Aerial crown-view tile of a tropical tree (Barro Colorado Island, Panama), acquired 20241216:
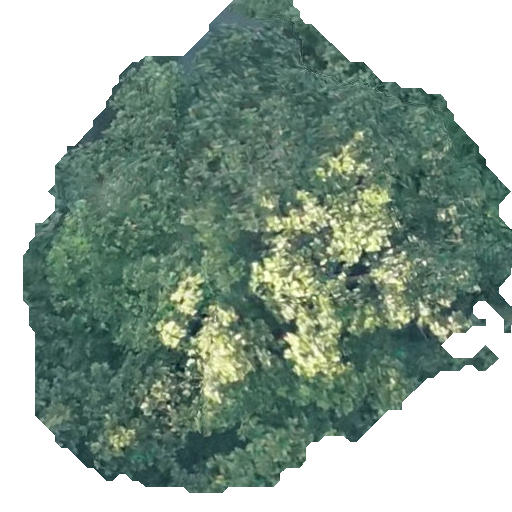
Species: Anacardium excelsum
GBIF accepted scientific name: Anacardium excelsum
Crown area: 246.545 m²